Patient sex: M
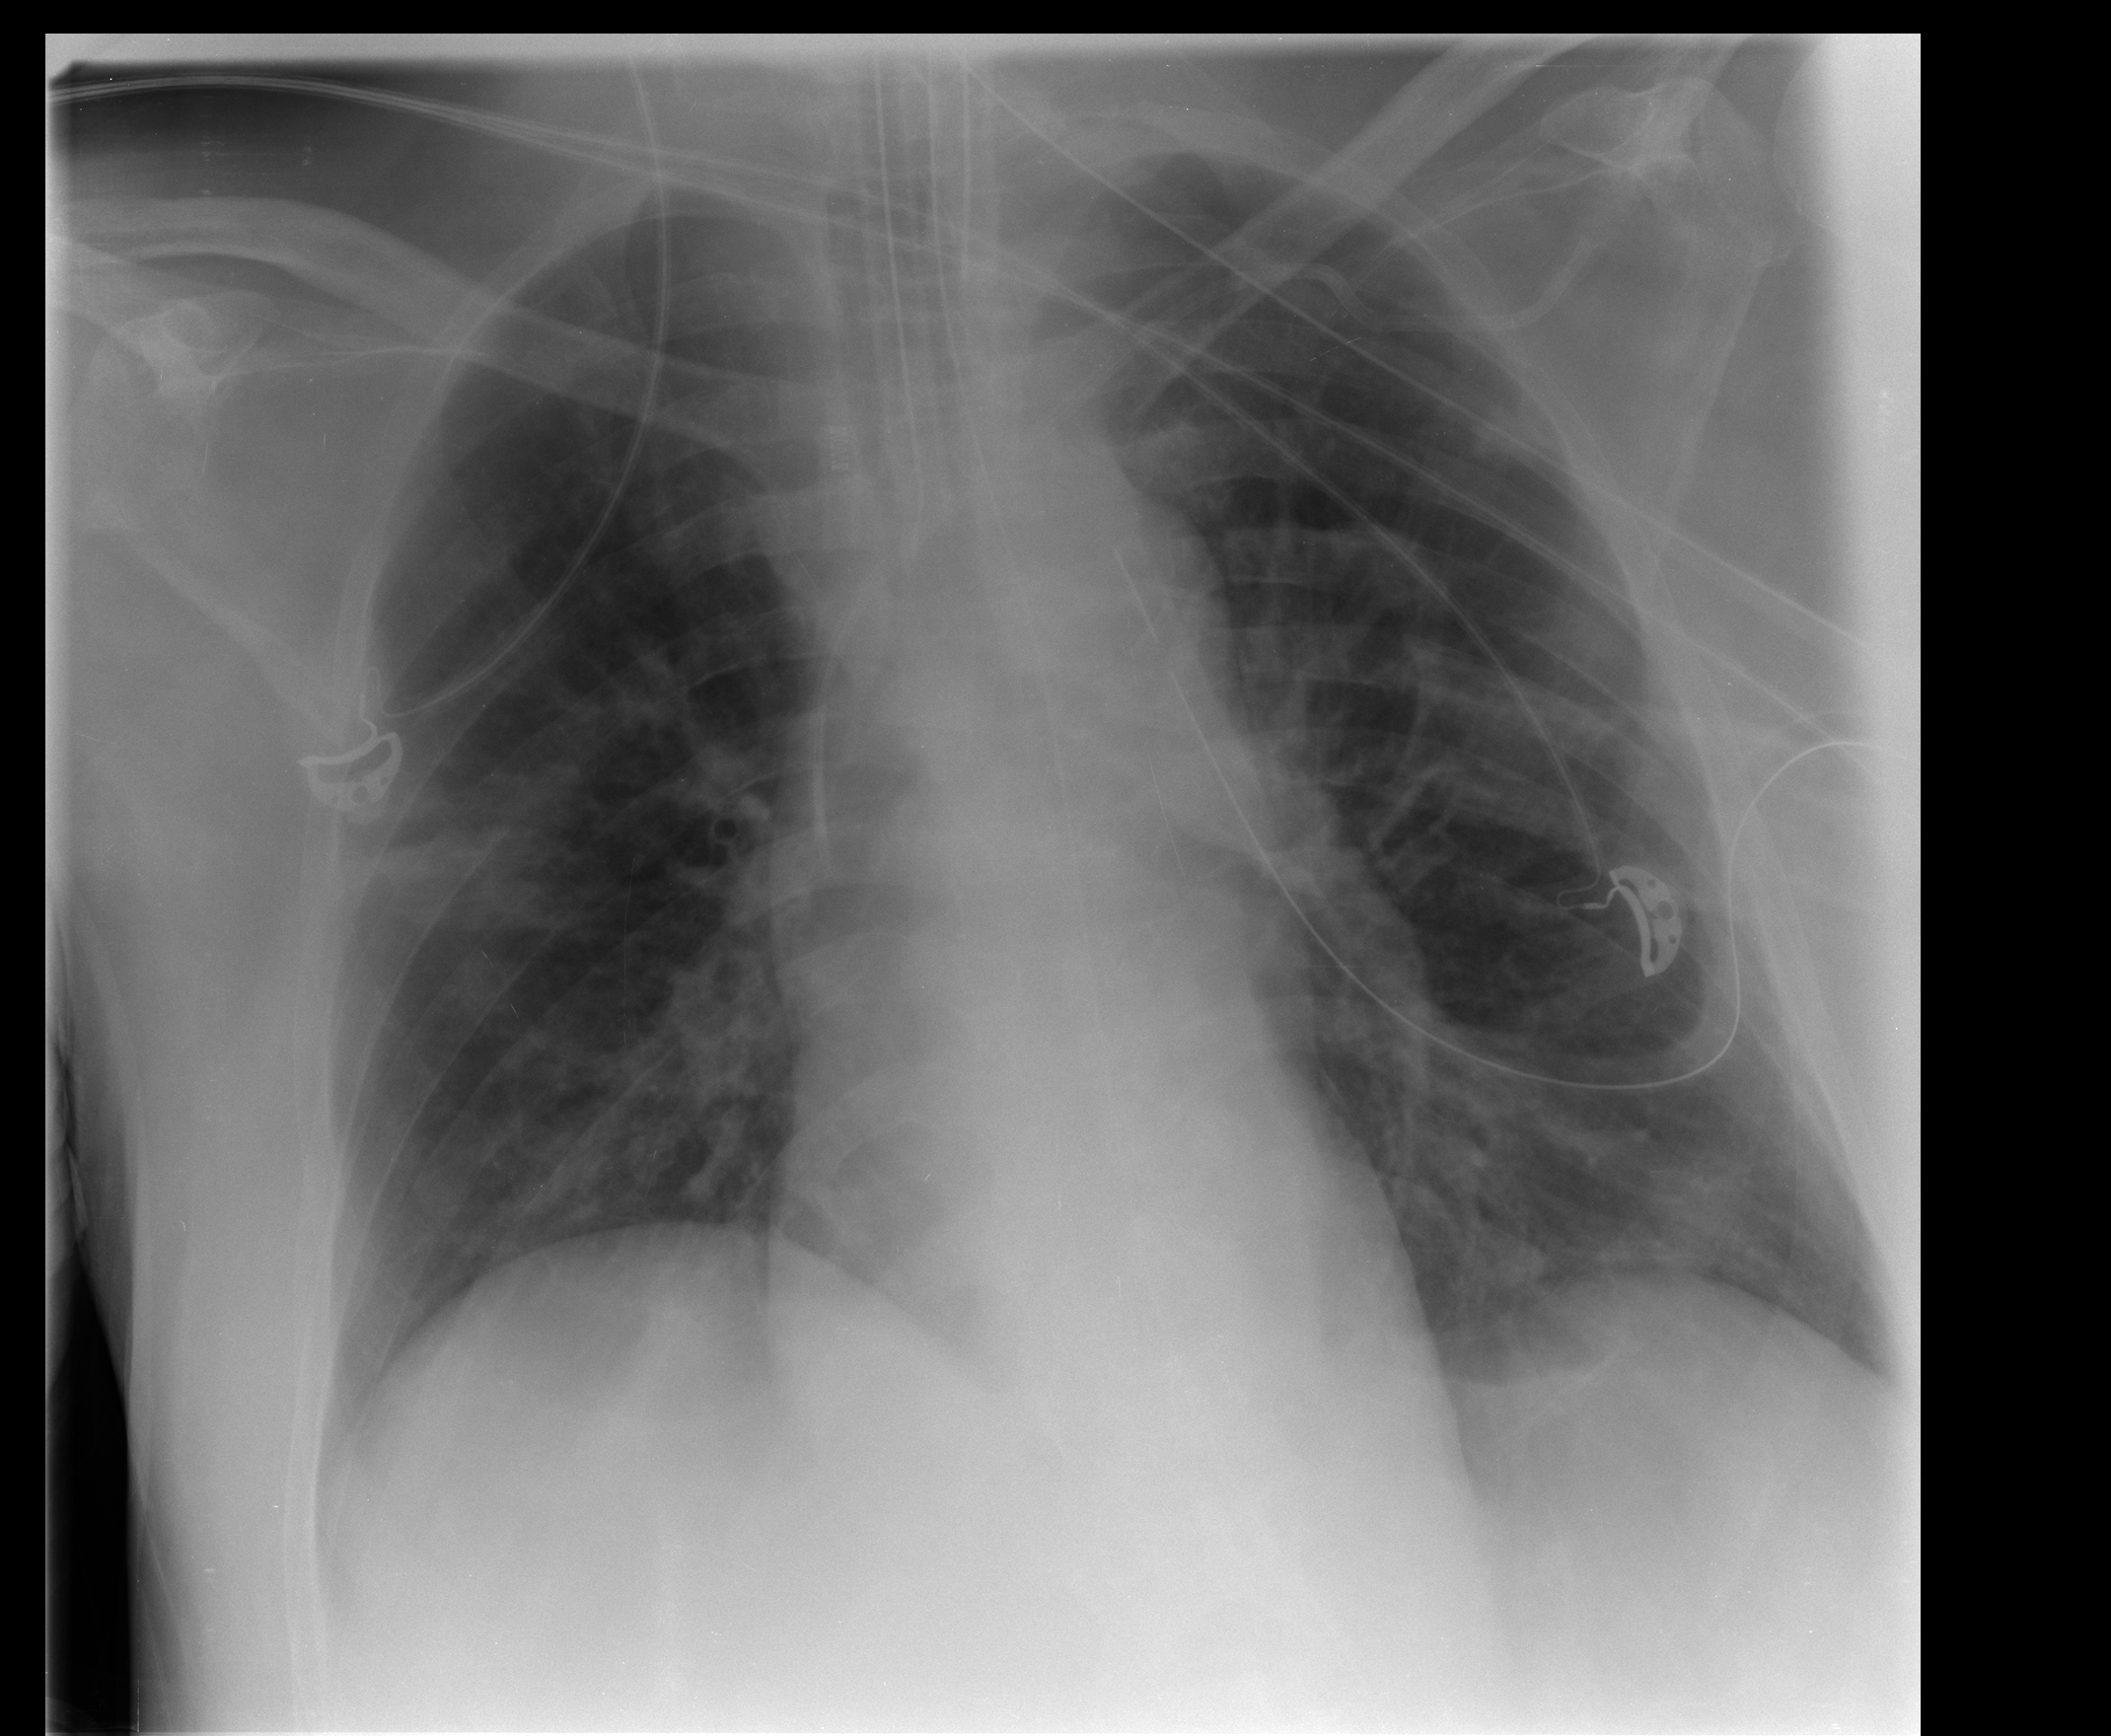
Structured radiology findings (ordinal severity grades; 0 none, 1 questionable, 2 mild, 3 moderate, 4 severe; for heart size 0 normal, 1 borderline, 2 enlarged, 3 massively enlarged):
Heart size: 0
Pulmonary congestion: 2
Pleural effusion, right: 0
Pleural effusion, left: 0
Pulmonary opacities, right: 2
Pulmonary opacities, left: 2
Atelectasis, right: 2
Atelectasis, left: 2